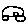
Label: car